Question: I am trying to add a top and bottom border to a uibutton my function to add the border looks like this
'''
CALayer *topBorder = [CALayer layer];
topBorder.frame = CGRectMake(os, 1.0f, b.bounds.size.width - (os * 2.0f), 1.0f);
topBorder.backgroundColor = [c1 CGColor];
[b.layer addSublayer:topBorder];
CALayer *bottomBorder = [CALayer layer];
bottomBorder.frame = CGRectMake(os, b.bounds.size.height, b.bounds.size.width - (os * 2.0f), 1.0f);
bottomBorder.backgroundColor = [c1 CGColor];
[b.layer addSublayer:bottomBorder];
//os..offset, b..uibutton, c1..color
'''
this works fine when i call the function in 'viewDidAppear' (but there is a delay then) but when i put it in 'viewdidlayoutsubviews' it adds an additional line, what somehow looks like this

i set it up with a leading and trailing space to its superview, what a i doing wrong here?
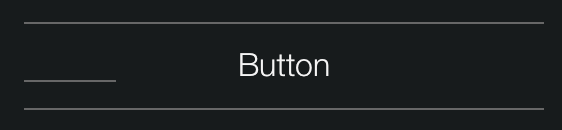
Answer: The 'viewDidAppear' is executed when you view appears on screen and every time come back from other view controller in your navigation flow. So your code add lines several times. You can review the view controller lifecycle <URL>.
If you want to remove the "delay" and executed once, write your code in the 'viewDidLoad'.
UPDATE
I see two approach. Create a UIButton subclass and then:
1. If you want to keep working with CALayers, you'll need to call a redraw method always your button change its size. If the change is animated will appear weird artifact.
2. The good one. I recommend you use the 'drawRect' to paint this lines and use the button frame to calculate line XY dynamically. If you button change its size, animated or not... no problem, Core Animation do all the job. - (void)drawRect:(CGRect)rect
{
// Frames
CGRect frame = self.bounds;
// Parameters (change these values if you want to change appearance)
UIColor *lineColor = [UIColor colorWithRed: 0.5 green: 0.5 blue: 0.5 alpha: 1];
CGFloat topRatioPositionY = 0.02;
CGFloat middleRatioPositionY = 0.6;
CGFloat bottomRatioPositionY = 0.98;
CGFloat middleRatioPositionX = 0.33333;
CGFloat lineWidth = 1.0;
//// Top line
UIBezierPath* bezierPath = [UIBezierPath bezierPath];
[bezierPath moveToPoint: CGPointMake(CGRectGetMinX(frame), CGRectGetMinY(frame) + topRatioPositionY * CGRectGetHeight(frame))];
[bezierPath addLineToPoint: CGPointMake(CGRectGetMinX(frame) + 1.00000 * CGRectGetWidth(frame), CGRectGetMinY(frame) + topRatioPositionY * CGRectGetHeight(frame))];
[lineColor setStroke];
bezierPath.lineWidth = lineWidth;
[bezierPath stroke];
// Middle line
UIBezierPath* bezier2Path = [UIBezierPath bezierPath];
[bezier2Path moveToPoint: CGPointMake(CGRectGetMinX(frame), CGRectGetMinY(frame) + bottomRatioPositionY * CGRectGetHeight(frame))];
[bezier2Path addLineToPoint: CGPointMake(CGRectGetMinX(frame) + 1.00000 * CGRectGetWidth(frame), CGRectGetMinY(frame) + bottomRatioPositionY * CGRectGetHeight(frame))];
[lineColor setStroke];
bezier2Path.lineWidth = lineWidth;
[bezier2Path stroke];
// Bottom Line
UIBezierPath* bezier3Path = [UIBezierPath bezierPath];
[bezier3Path moveToPoint: CGPointMake(CGRectGetMinX(frame), CGRectGetMinY(frame) + middleRatioPositionY * CGRectGetHeight(frame))];
[bezier3Path addLineToPoint: CGPointMake(CGRectGetMinX(frame) + middleRatioPositionX * CGRectGetWidth(frame), CGRectGetMinY(frame) + middleRatioPositionY * CGRectGetHeight(frame))];
[lineColor setStroke];
bezier3Path.lineWidth = lineWidth;
[bezier3Path stroke];
}// drawRect:
I've attached this <URL> with lines with CALayer and with UIBezierPath solutions. Touch on buttons and see the difference when they change.